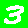
Digit: 3